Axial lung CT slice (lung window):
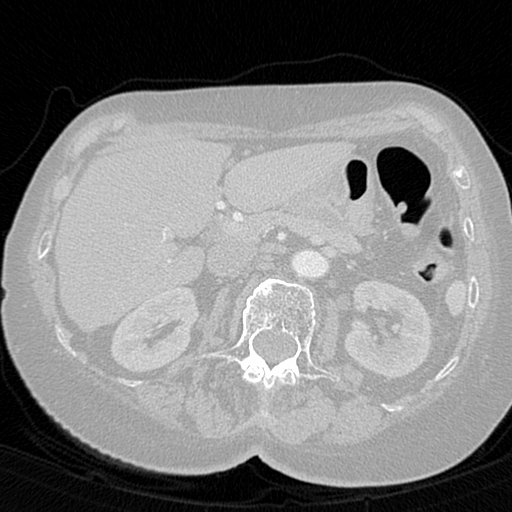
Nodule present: no